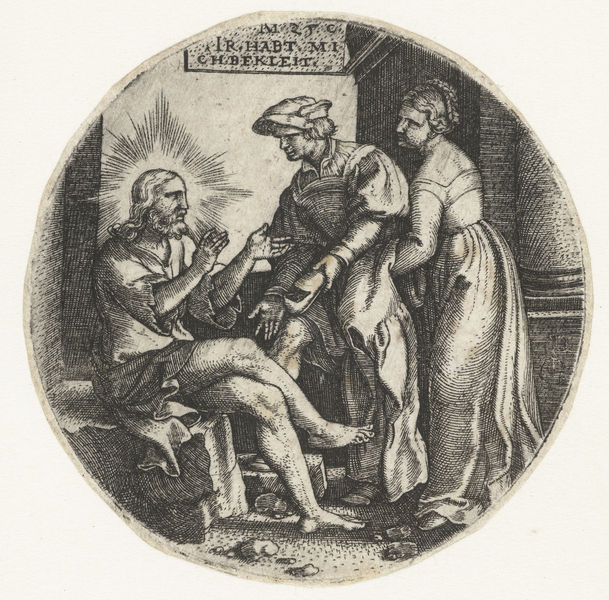
Titel: Christus is naakt en wordt gekleed
Künstler: Georg Pencz
Standort: Amsterdam
Institution: Rijksmuseum
Schlagwörter: column, hands, hat, men, people, women, black, dress, hair, nose, painting, sitting, tea, woman, print, greek, man, rocks, stone, feet, light, drawing, paper, black and white, mouth, illustration, beard, saint, jesus, foot, shoe, shoes, pencil, religion, circle, legs, bare, fingers, god, christ, doctor, round, penis, womn, leg, philosopher, halo, sign, holy, christus, moo, wealthy, glow, nimbus, three people, cloths, shining, question, habit, chunk, händler, old english, trader, mam, hunk, saimt, questiom, гравюра, a scene, try on, wechsel